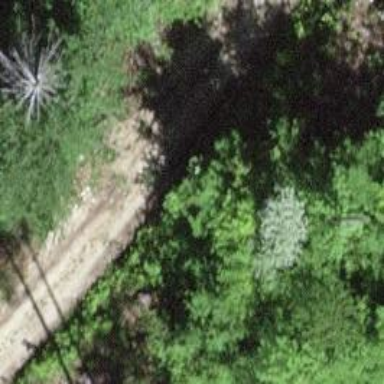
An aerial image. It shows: Track with grade2 tracktype.